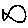
Label: fish